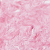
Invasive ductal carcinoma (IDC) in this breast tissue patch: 0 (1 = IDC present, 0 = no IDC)